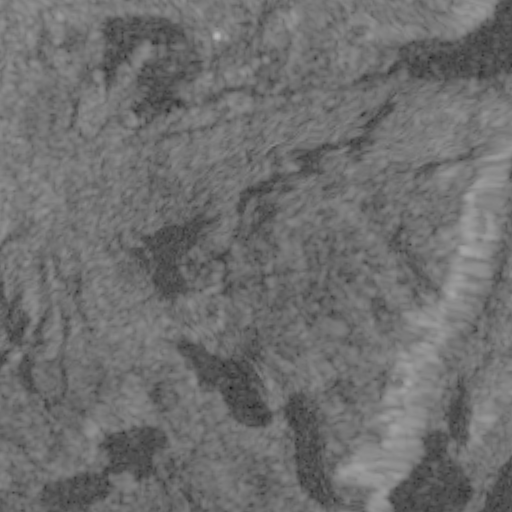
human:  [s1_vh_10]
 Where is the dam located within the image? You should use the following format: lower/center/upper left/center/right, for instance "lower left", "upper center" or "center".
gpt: The dam is located in the lower left of the image.
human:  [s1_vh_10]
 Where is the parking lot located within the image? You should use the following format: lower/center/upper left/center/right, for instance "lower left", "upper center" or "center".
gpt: The parking lot is located in the upper left of the image.
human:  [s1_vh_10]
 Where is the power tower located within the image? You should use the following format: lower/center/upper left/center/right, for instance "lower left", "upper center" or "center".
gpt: The power tower is located in the upper of the image.
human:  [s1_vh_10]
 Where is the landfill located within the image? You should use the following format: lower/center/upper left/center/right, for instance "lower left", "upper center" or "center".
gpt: There is no landfill in the image.

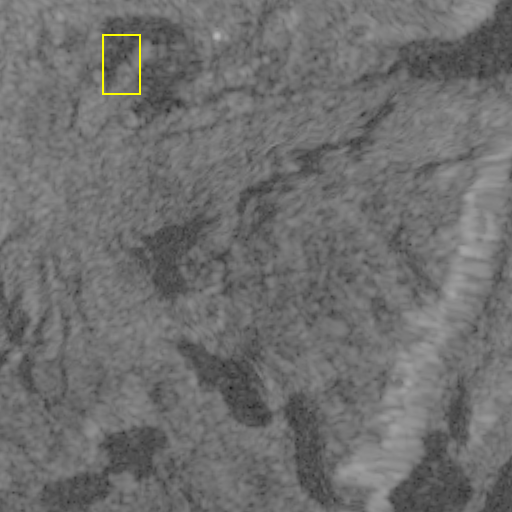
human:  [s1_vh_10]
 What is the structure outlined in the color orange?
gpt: There is no orange outline.
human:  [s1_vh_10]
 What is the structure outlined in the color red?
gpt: There is no structure outlined in red.